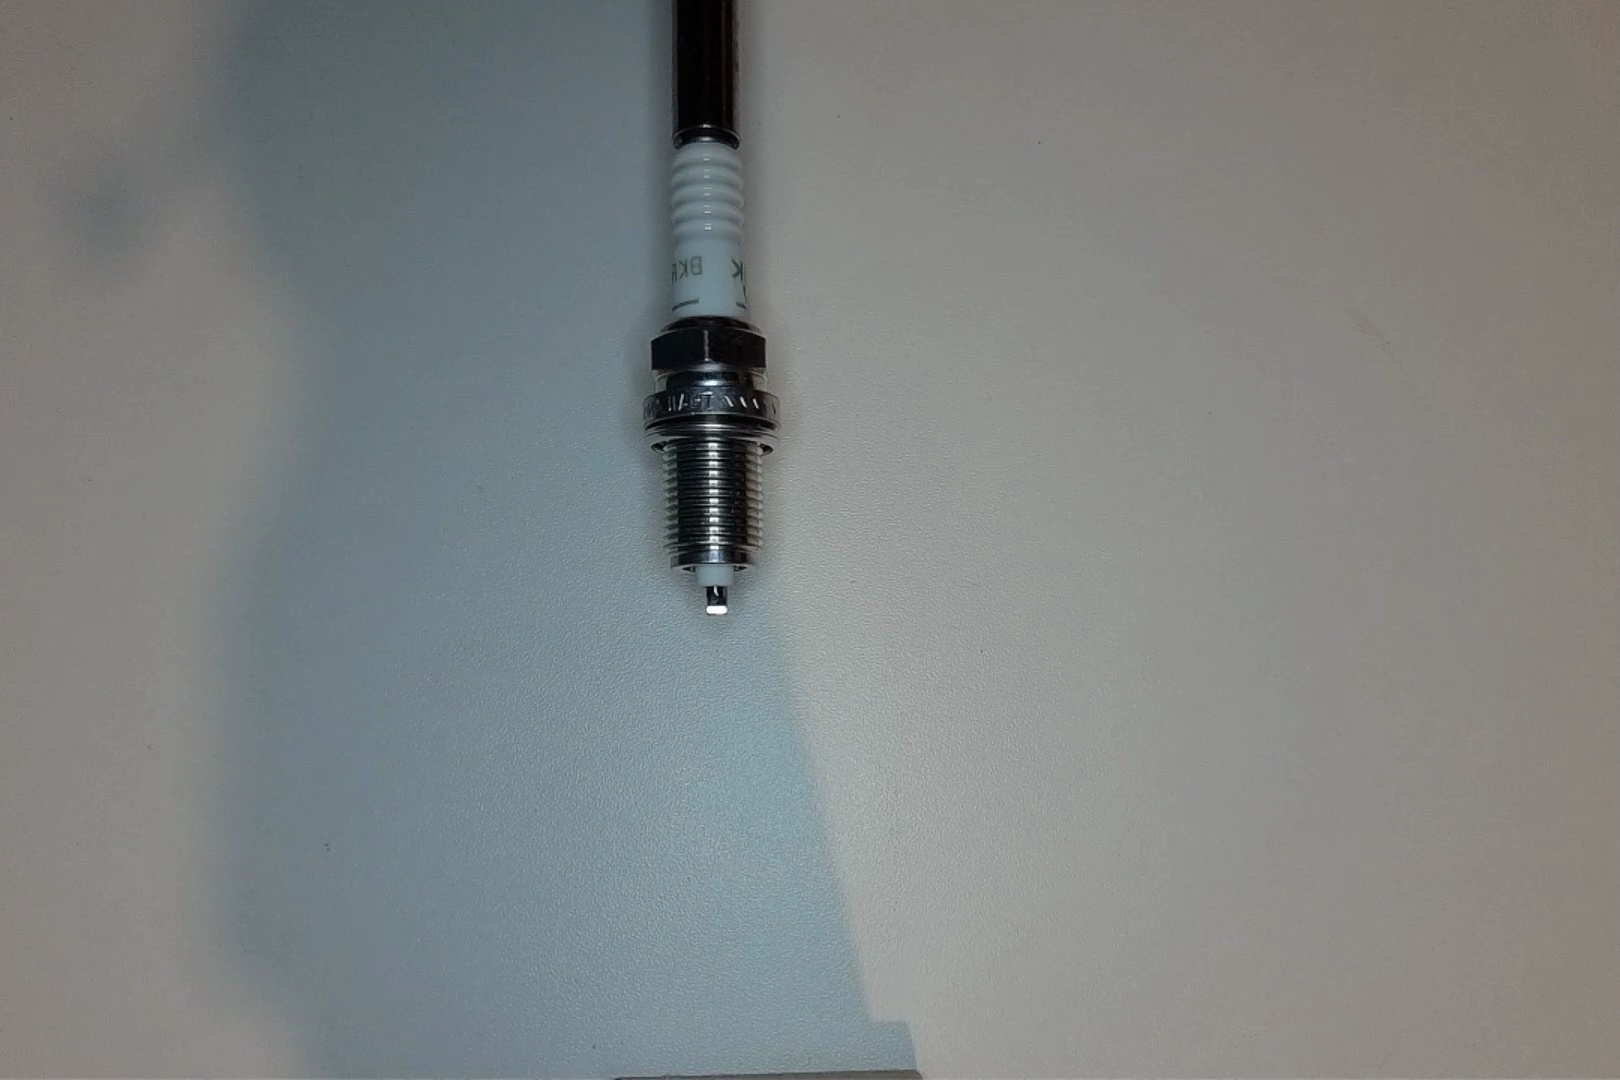
Label: normal